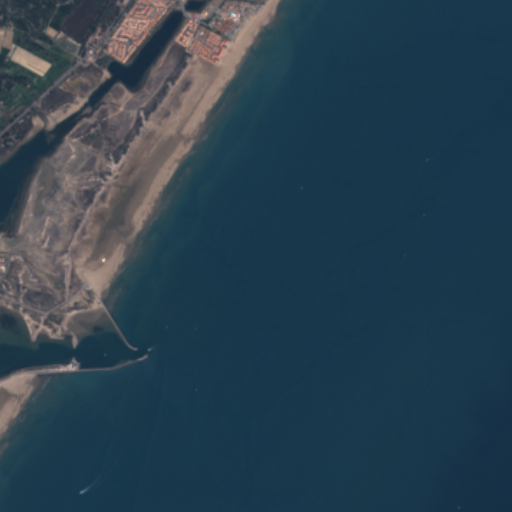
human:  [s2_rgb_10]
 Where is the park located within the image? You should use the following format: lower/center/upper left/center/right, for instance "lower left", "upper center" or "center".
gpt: The park is located in the upper left of the image.
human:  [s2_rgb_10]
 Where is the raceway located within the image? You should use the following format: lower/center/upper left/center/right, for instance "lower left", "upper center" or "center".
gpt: The raceway is located in the upper left of the image.
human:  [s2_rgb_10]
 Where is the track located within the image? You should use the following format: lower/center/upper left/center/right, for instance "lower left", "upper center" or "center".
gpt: The track is located in the upper left of the image.
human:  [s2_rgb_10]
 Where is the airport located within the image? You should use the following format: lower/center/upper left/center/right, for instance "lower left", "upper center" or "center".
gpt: There is no airport in the image.